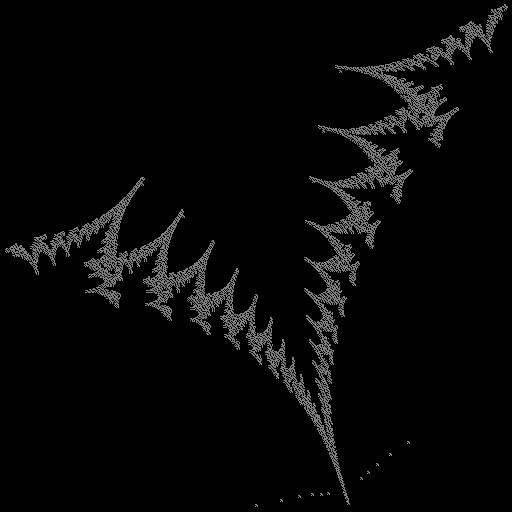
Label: zigzag